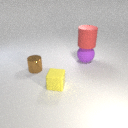
large red rubber cylinder above large purple rubber sphere